Question: After export and when I open the CSV up, you'll notice column L formats only some of the dates properly. This happend on a couple other date columns as well. Is there anything I can do with PHP to ensure all dates are returned properly? Below id my function:
'''
public function formatDateCI($date) {
// If Birthdate Column
if(strlen($date) == 10){
$date = explode('-',$date);
$m = $date[0];
$d = $date[1];
$Y = $date[2];
$date = $Y.'-'.$m.'-'.$d;
}
$date = new DateTime($date);
// Final Format 1983-24-12 00:00:00
return date_format($date, 'Y-d-m H:i:s');
}
'''

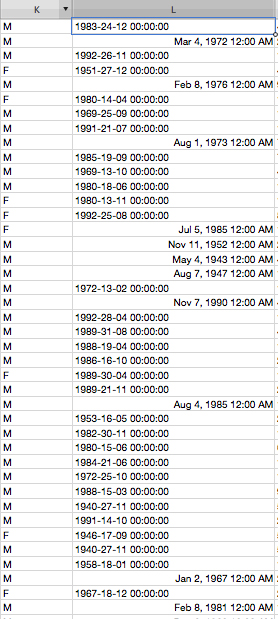
Answer: Try:
'''
date('Y-m-d H:i:s', strtotime($date));
'''
Instead of:
'''
$date = new DateTime($date);
'''
>
Be sure to try an if else structure:
'''
if(strlen($date) == 10){
$date = explode('-',$date);
$M= $date[0];
$D = $date[1];
$Y = $date[2];
//this $date = $Y.'-'.$m.'-'.$d;
//or this =>
$date = date('Y-m-d H:i:s', mktime($h, $m, $s, $M, $D, $Y));
}else{
$date = date('Y-m-d H:i:s', strtotime($date));
}
return $date;
'''